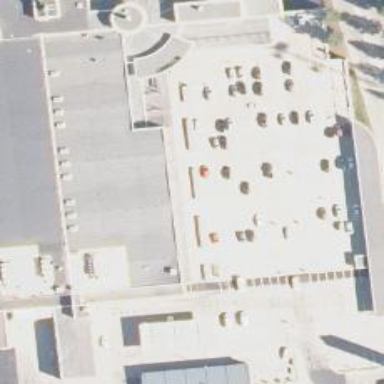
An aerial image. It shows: Pharmacy providing healthcare services.